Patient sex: M
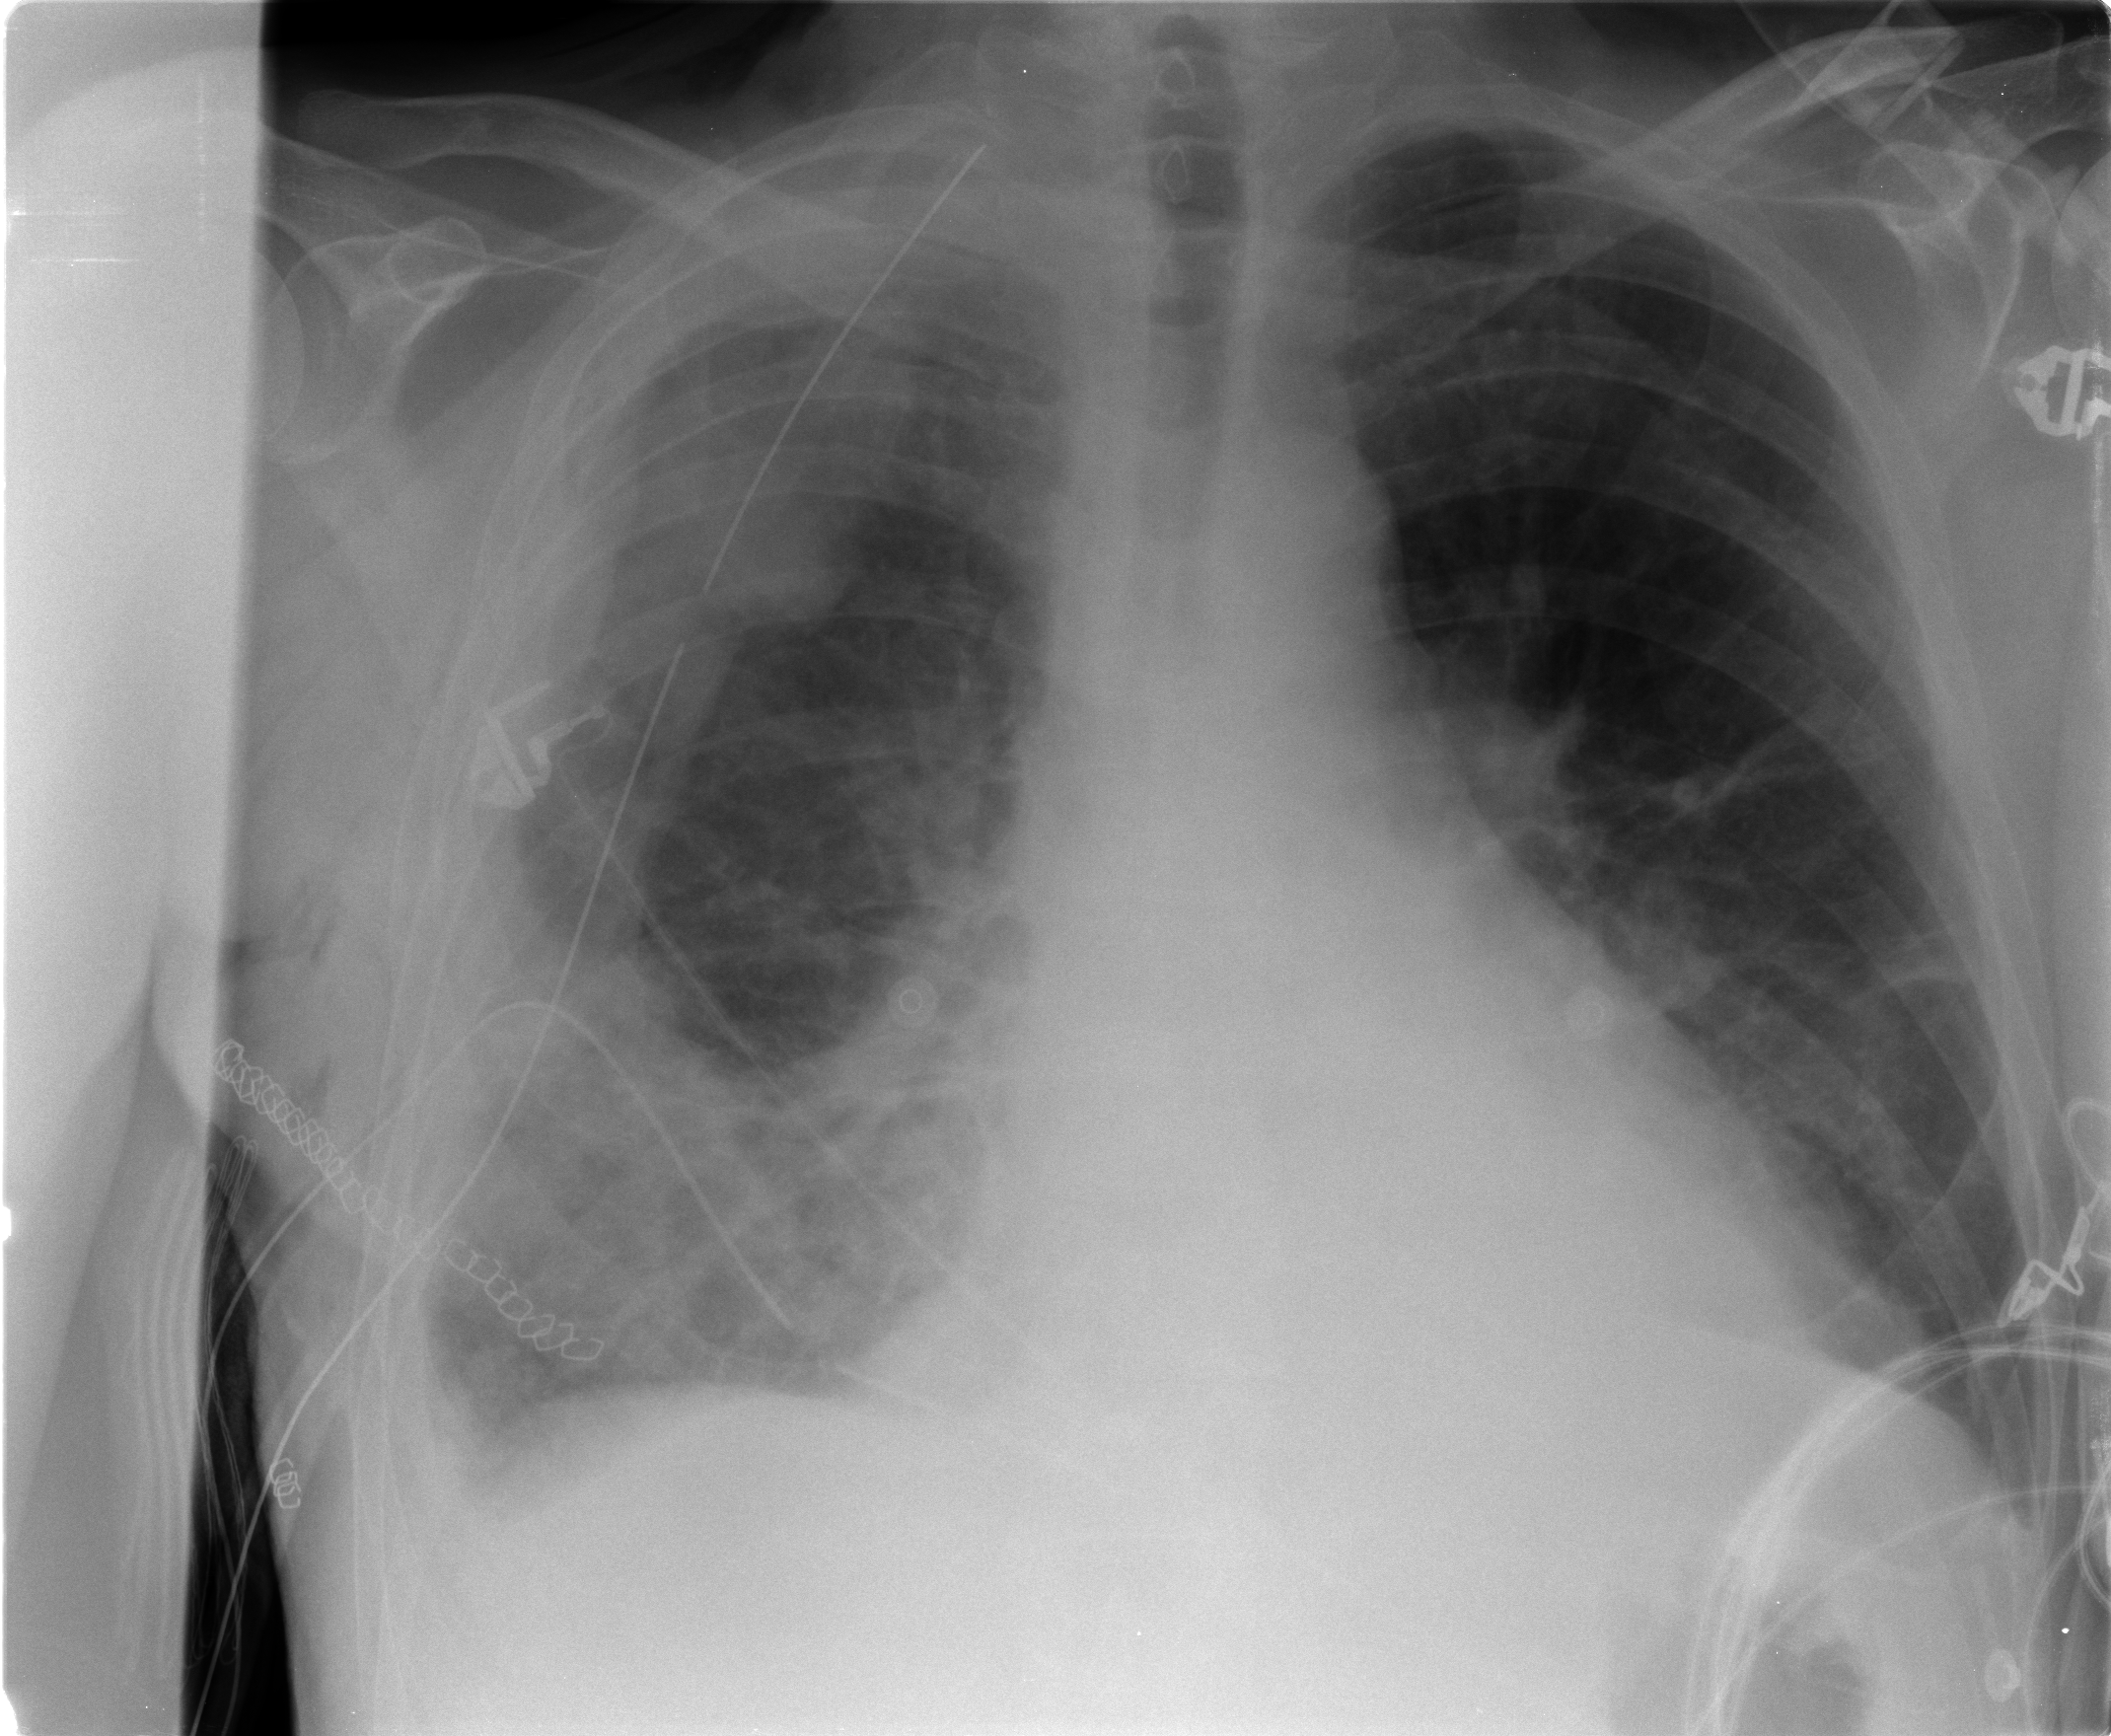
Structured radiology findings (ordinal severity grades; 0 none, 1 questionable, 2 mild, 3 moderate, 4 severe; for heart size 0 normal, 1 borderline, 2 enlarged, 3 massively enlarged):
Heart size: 0
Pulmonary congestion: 2
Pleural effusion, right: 2
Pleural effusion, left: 1
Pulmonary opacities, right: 2
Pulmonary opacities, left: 0
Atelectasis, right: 2
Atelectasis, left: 2